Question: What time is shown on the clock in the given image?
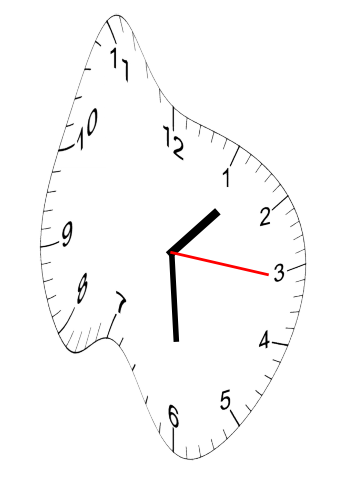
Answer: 01:29:16